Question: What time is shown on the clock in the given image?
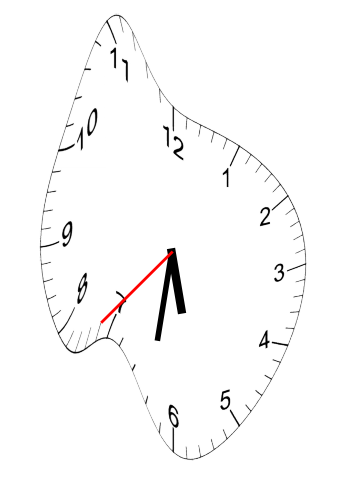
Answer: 05:31:37